Aerial crown-view tile of a tropical tree (Barro Colorado Island, Panama), acquired 20250317:
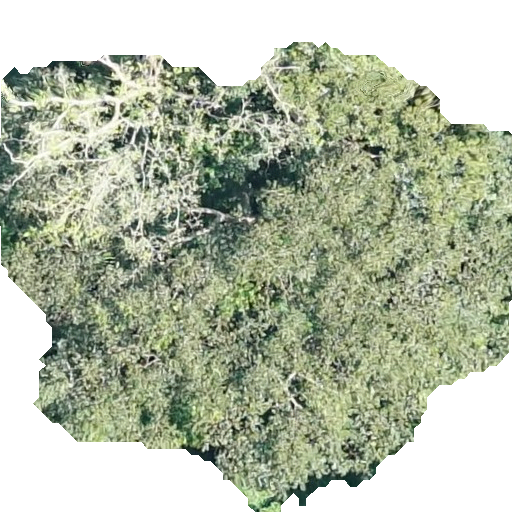
Species: Trattinnickia aspera
GBIF accepted scientific name: Trattinnickia aspera
Crown area: 274.345 m²